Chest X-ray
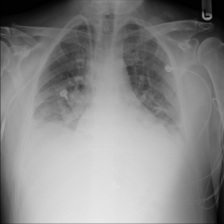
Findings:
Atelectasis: negative
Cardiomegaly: negative
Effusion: negative
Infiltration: negative
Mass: negative
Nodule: negative
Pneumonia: negative
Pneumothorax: negative
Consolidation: negative
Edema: positive
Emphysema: negative
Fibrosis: negative
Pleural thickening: negative
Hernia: negative